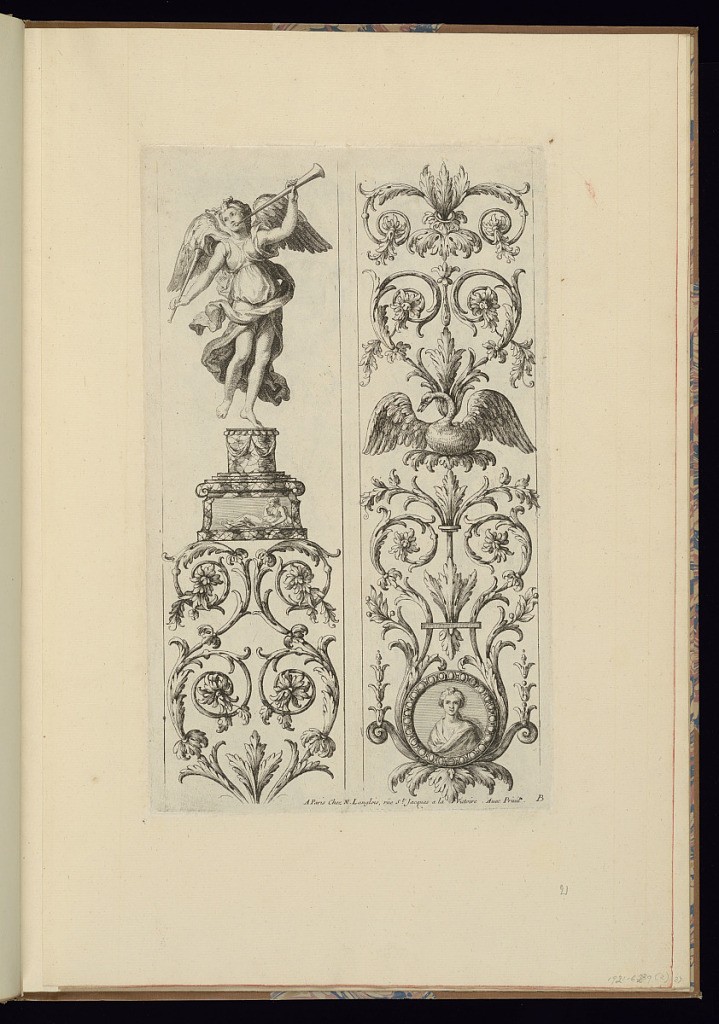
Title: Two Panels of Ornament Design
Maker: Charles Errard, French, c. 1601 - 1689
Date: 1664-1689
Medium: Engraving on laid paper
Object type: Print
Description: Two vertical panels of ornament design. The left panel depicts a winged figure with trumpets on a pedestal supported by scrolling acanthus leaves. The right panel has all-over scrolling acanthus leaves, interrupted by a swan and a round portrait medallion. The plate is numbered but not signed.